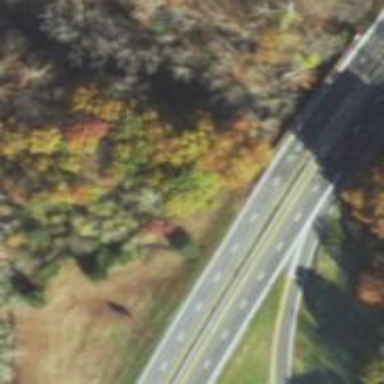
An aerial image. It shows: Expressway with asphalt surface classified as trunk highway.